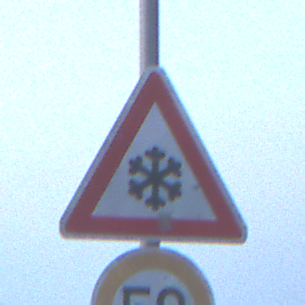
Verkehrszeichen: SchneeOderEisglaette
Zusatzzeichen unten: Geschwindigkeit50
Umgebung: Outdoor, Urban
Tageszeit: Dawn
Wetter: Clear
Licht: Natural
Jahreszeit: NotSpecified
Kontrast: LowContrast